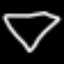
Label: diamond